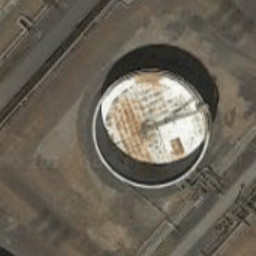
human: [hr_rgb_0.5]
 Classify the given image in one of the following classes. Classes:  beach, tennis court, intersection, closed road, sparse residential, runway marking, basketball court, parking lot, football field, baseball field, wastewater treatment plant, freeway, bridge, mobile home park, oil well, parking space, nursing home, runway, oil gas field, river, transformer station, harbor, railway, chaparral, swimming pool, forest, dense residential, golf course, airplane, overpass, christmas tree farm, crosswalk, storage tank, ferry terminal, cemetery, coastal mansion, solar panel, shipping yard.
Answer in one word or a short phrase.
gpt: storage tank